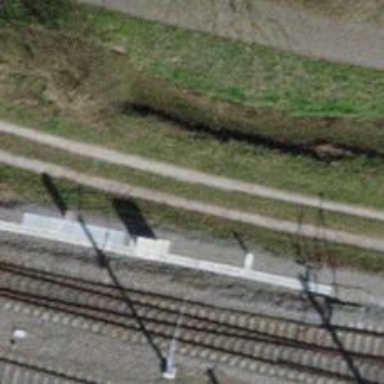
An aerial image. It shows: Track with compacted grade3 surface.